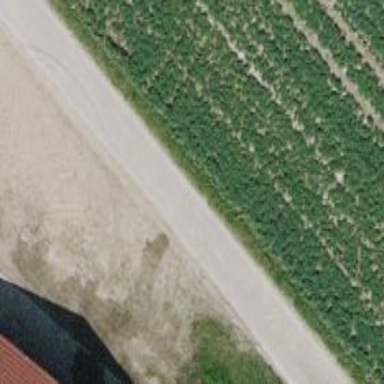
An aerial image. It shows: Unclassified road with grade 1 track type.